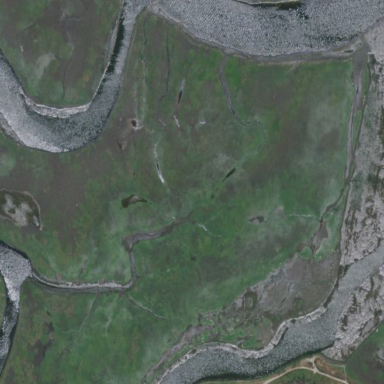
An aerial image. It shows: Saltmarsh wetland with tidal influence.